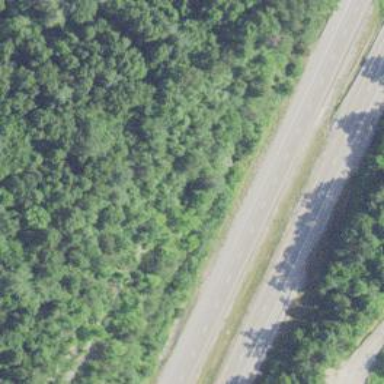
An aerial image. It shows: Trunk highway with expressway features.